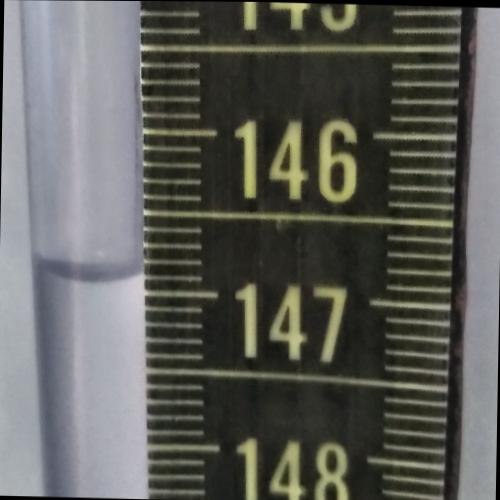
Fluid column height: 146.9 cm